Field crop: maize
Growth stage: 1
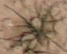
Species: lolium